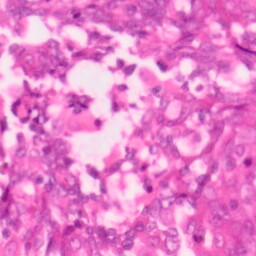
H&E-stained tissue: Colon